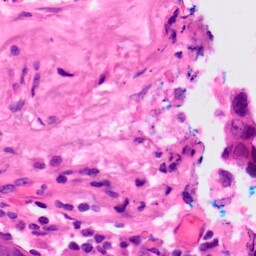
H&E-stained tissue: Lung